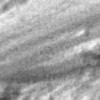
Label: change